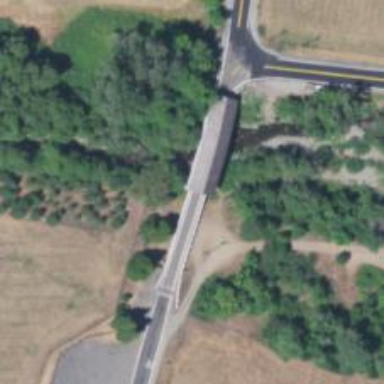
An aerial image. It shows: Tertiary road with bridge.